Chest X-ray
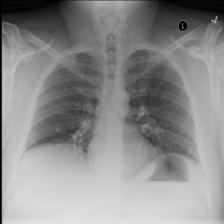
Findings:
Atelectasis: positive
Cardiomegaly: negative
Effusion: negative
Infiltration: positive
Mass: negative
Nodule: negative
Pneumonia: negative
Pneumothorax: negative
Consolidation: negative
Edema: negative
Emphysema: negative
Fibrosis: negative
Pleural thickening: negative
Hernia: negative